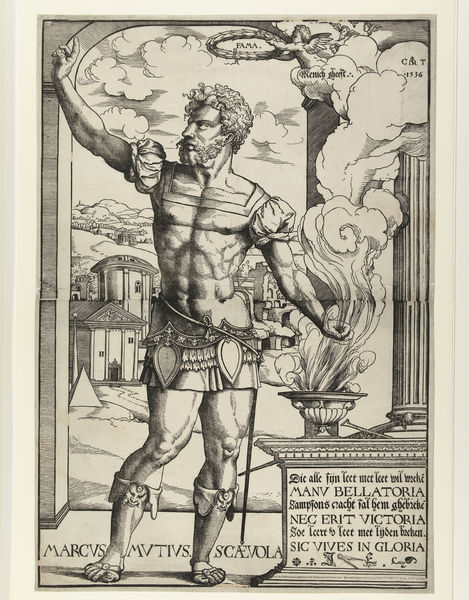
Titel: Marcus Mucius Scaevola
Künstler: Cornelis Anthonisz.
Standort: Amsterdam
Institution: Rijksmuseum
Schlagwörter: feuer, gemälde, held, himmel, mann, nackt, wolken, landschaft, stadt, säule, säulen, zeichnung, bart, architektur, bild, kirche, qualm, haare, krone, locken, engel, vase, schrift, grafik, brand, kaiser, muskeln, antike, text, uniform, waffe, lorbeerkranz, rüstung, rom, römer, kupferstich, markus, wualm, marcus mutius